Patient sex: F
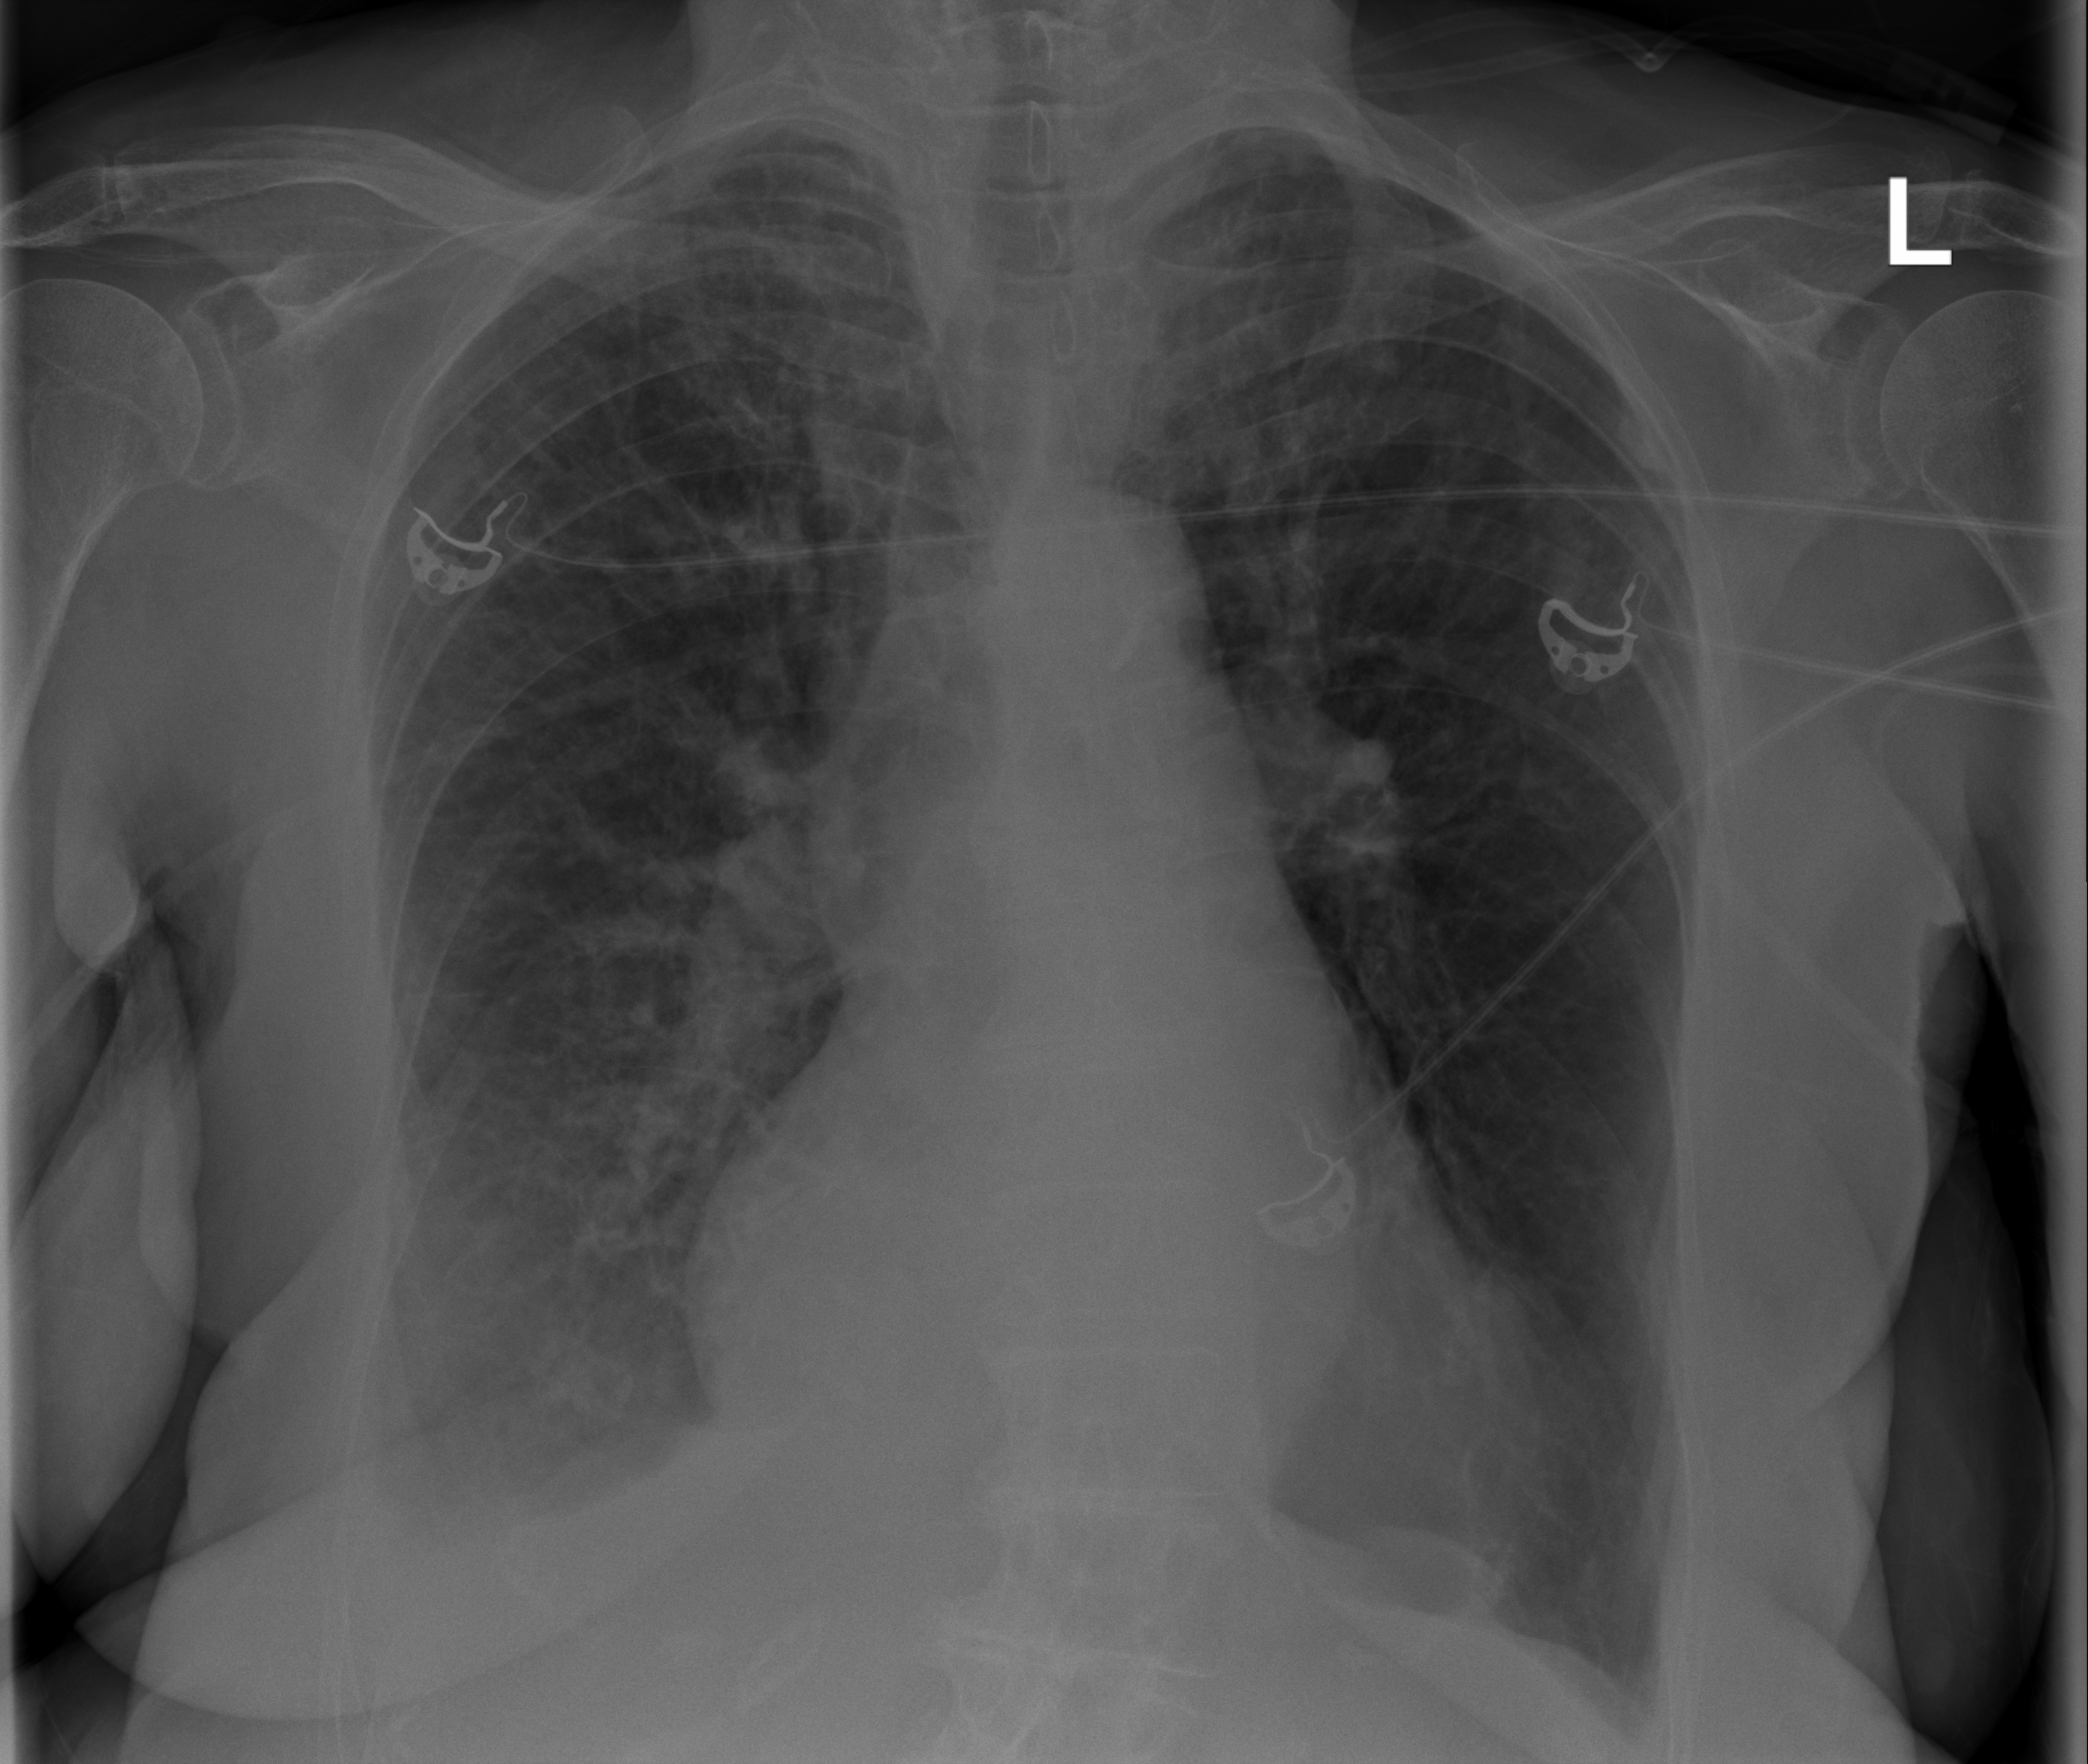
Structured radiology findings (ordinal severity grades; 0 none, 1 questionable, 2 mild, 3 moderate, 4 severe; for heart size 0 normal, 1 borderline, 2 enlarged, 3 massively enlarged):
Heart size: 2
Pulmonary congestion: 2
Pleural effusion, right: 2
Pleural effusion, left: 0
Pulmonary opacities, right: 1
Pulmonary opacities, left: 1
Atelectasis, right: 0
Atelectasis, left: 0